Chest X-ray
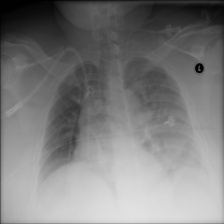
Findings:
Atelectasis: negative
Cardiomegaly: negative
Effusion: positive
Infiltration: negative
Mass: negative
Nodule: negative
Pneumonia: negative
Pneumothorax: negative
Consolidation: negative
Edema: negative
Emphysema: negative
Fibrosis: negative
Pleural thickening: negative
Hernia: negative